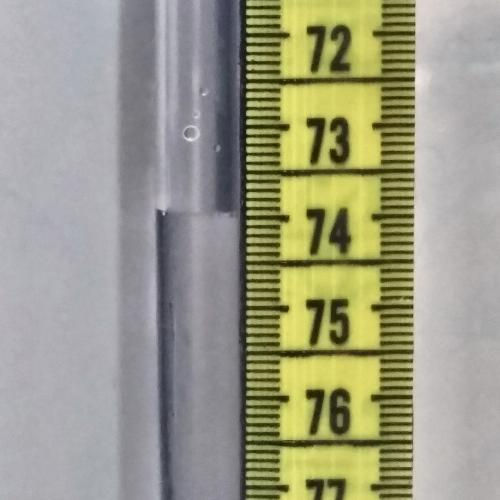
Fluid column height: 73.9 cm